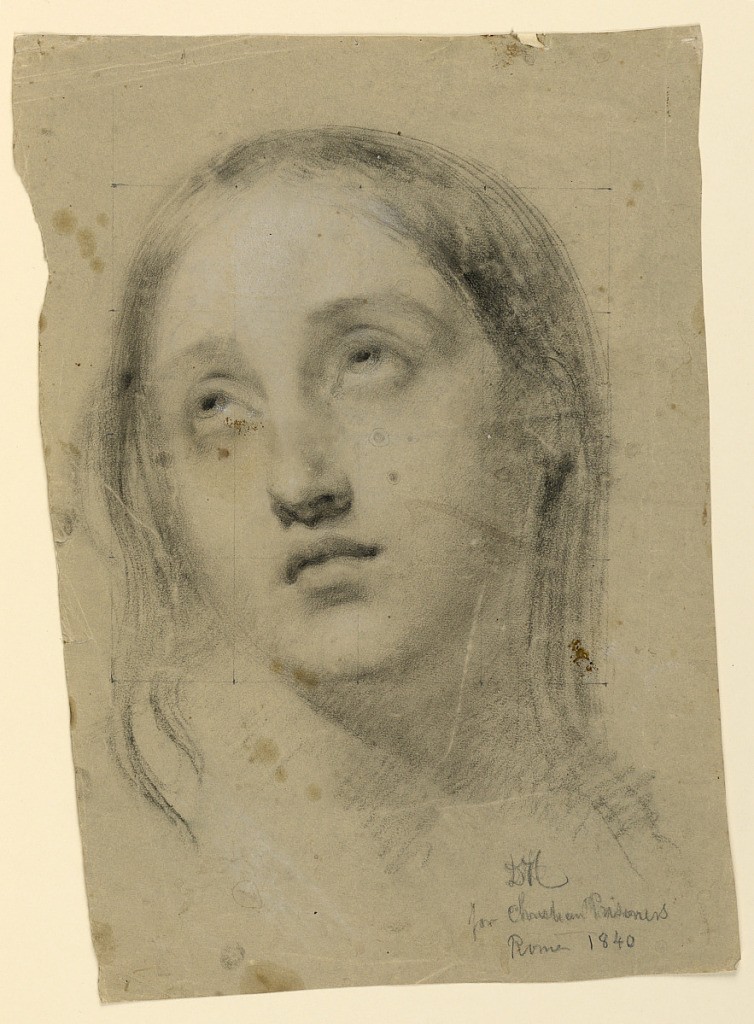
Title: Study of Head for "Early Christian Prisoners"
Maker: Daniel Huntington, American, 1816–1906
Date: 1840
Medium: Black crayon, white chalk on cream wove paper
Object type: Drawing
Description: Head of a woman facing frontally, with her eyes gazing upwards. Paper partially squared off.